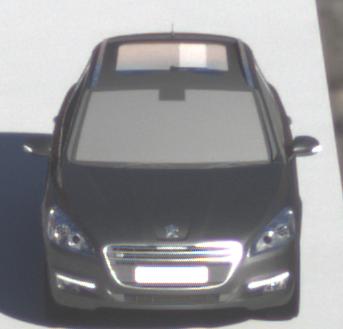
Make: Peugeot
Model: 508 SW 120 VTi
Detailed model: 508 (I) SW
Model produced from: 2011/03
Model produced until: 2014/05
Doors: 5
Color: gray
Road condition: dry road
Daytime: morning or afternoon
Contrast: high contrast